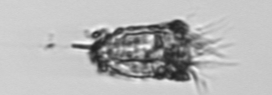
Label: Tintinnopsis